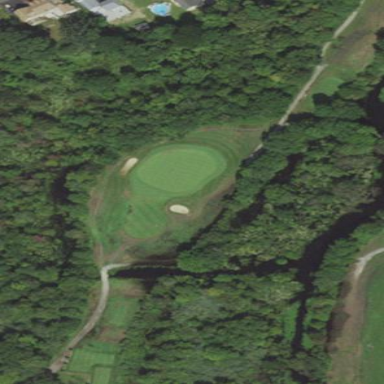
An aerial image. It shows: Grassy area designated as golf fairway.